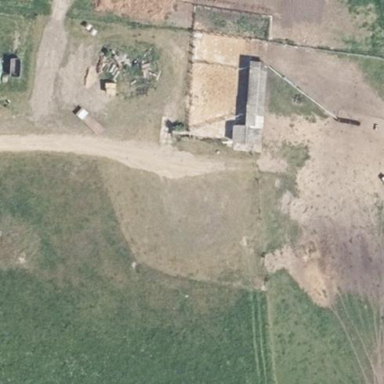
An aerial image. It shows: Farmyard area.